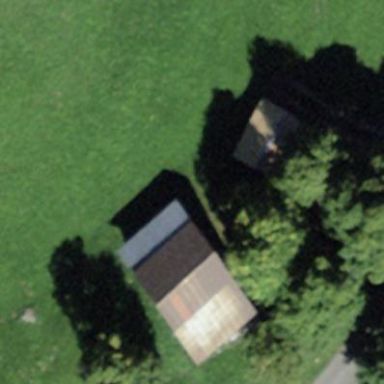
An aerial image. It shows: Rural barn.